Question: Ive narrowed this down... it looks like a bug on the service appointment form but wanted to ask here in case it makes sense to anyone else... recreated in a vanilla CRM, added one javascript file, and attached the javascript function to the onchange of the service.
To recreate yourself, add this javascript to a webresource, then attach that webresource to the serviceappointment form and the onchange of the service. add 2 services to your org if you dont have 2 already. create a new service appointment. choose service A. then choose Service B. save the form. you will see the error.
All the javascript is supported, customizing that form is supported... must be a bug with CRM, right?
Oh, critically, this code works in update rollup 11. Does not work in rollup 12.
(I'm usually a strong believer that "<URL>
'''
function OnChange_Service() {
var serviceId;
serviceId = Xrm.Page.getAttribute("serviceid").getValue();
var targetFieldName = 'customers';
var targetFieldEntityType = 'Account';
var targetFieldEntityId = '610BEA47-7B74-E211-B3EB-78E3B511A6C0'; // use a known accountId
Xrm.Page.getAttribute(targetFieldName).setValue(null);
if (serviceId != null) {
var arrValue;
arrValue = new Array();
var targetField = Xrm.Page.getAttribute(targetFieldName);
if (targetField != null) {
arrValue[0] = new Object();
arrValue[0].entityType = targetFieldEntityType;
arrValue[0].id = targetFieldEntityId;
arrValue[0].name = "not its real name, but who cares";
targetField.setValue(arrValue);
}
}
}
'''
EDIT: exception/error details:
Exception is (from the trace):
> System.FormatException: Microsoft Dynamics CRM has experienced an error. Reference number for administrators or support: #1471AD8A: System.FormatException: Guid should contain 32 digits with 4 dashes (xxxxxxxx-xxxx-xxxx-xxxx-xxxxxxxxxxxx).
at System.Guid.GuidResult.SetFailure(ParseFailureKind failure, String failureMessageID, Object failureMessageFormatArgument, String failureArgumentName, Exception innerException)
at System.Guid.TryParseGuidWithNoStyle(String guidString, GuidResult& result)
at System.Guid.TryParseGuid(String g, GuidStyles flags, GuidResult& result)
at System.Guid..ctor(String g)
at Microsoft.Crm.Application.Platform.AttributeCollection.CreateEnityReferenceFromLookupPropertyValue(String name, Object value, IOrganizationContext context)
at Microsoft.Crm.Application.Platform.AttributeCollection.SetEntityProperty(Entity entity, String name, String childAttributeName, Object parentProperty, AttributeMetadata attributeMetadata, Object value, IOrganizationContext context)
at Microsoft.Crm.Application.Platform.AttributeCollection.Insert(String name, Object value, Boolean throwIfKeyExists)
at Microsoft.Crm.Application.Platform.EntityProxy.SetLookupValueData(XmlNode node)
at Microsoft.Crm.Application.Platform.EntityProxy.SetData(XmlNode entityElement)
at Microsoft.Crm.Application.Platform.ApplicationEntityCollection.Deserialize(String entitiesXml, String entityType, IOrganizationContext context)
at Microsoft.Crm.Application.Platform.EntityProxy.SetData(XmlNode entityElement)
at Microsoft.Crm.Application.Forms.EndUserForm.RetrieveParametersForEventDefault()
at Microsoft.Crm.Application.Forms.EndUserForm.Initialize(Entity entity)
at Microsoft.Crm.Application.Forms.CustomizableForm.Execute(Entity entity, FormDescriptor fd)
at Microsoft.Crm.Application.Components.PageHandlers.SchedulableActivityBasePageHandler.ConfigureFormHandler()
at Microsoft.Crm.Application.Components.PageHandlers.ServiceAppointmentRecordPageHandler.ConfigureFormHandler()
at Microsoft.Crm.Application.Components.PageHandlers.RecordPageHandler.ConfigureFormWrapper()
at Microsoft.Crm.Application.Components.Utility.GenericEventProcessor.RaiseEvent(String eventName)
at Microsoft.Crm.Application.Controls.PageManager.OnPreRender(EventArgs e)
at System.Web.UI.Control.PreRenderRecursiveInternal()
at System.Web.UI.Page.ProcessRequestMain(Boolean includeStagesBeforeAsyncPoint, Boolean includeStagesAfterAsyncPoint)
The error as displayed to the users is embedded in the form itself as per the screenshot... I have never seen it like that before:

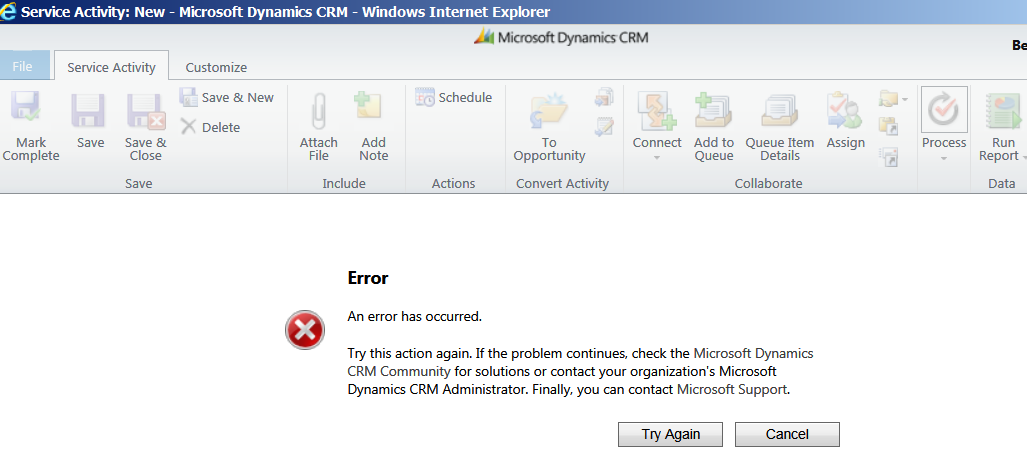
Answer: This is an acknowledged bug. No official timeline for resolution. Microsoft is prioritizing it. They broke the existing functionality in UR11 with UR12.